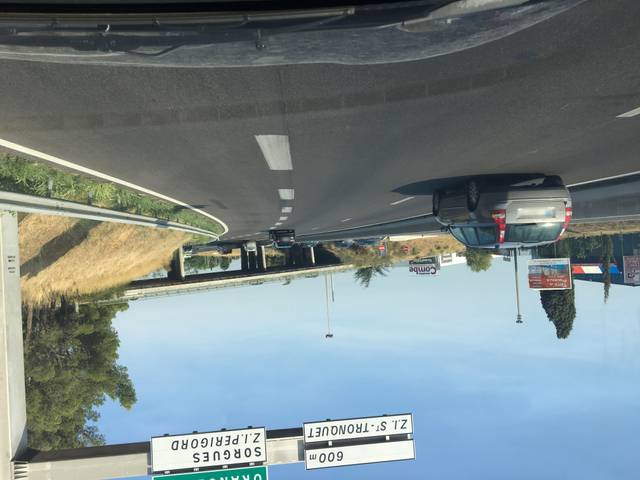
Region: France
Coordinates: 43.972, 4.857